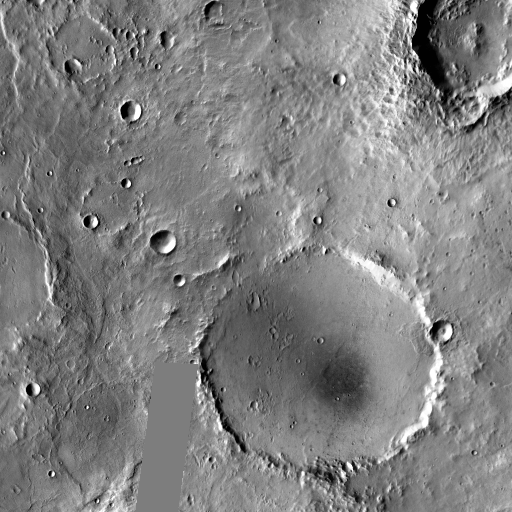
Crater classes present: Background, Other, Layered, Buried, Secondary